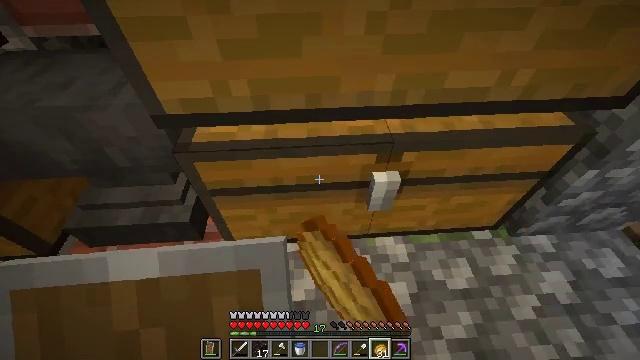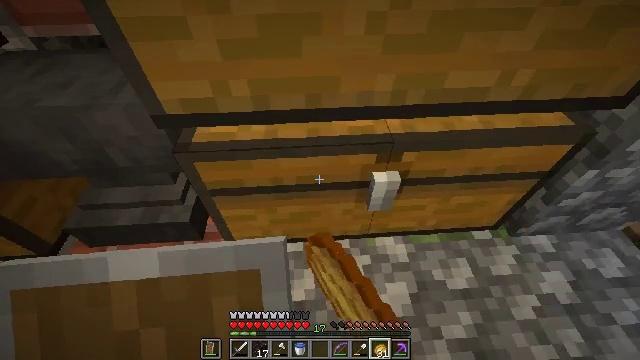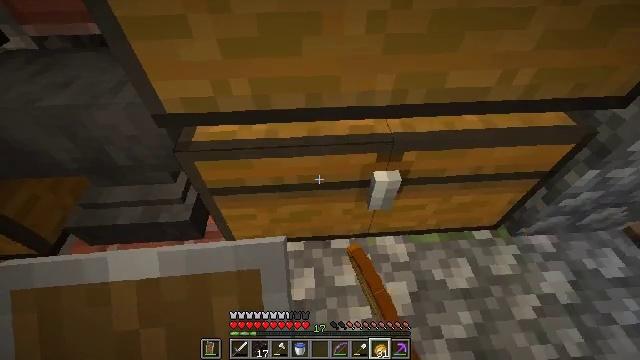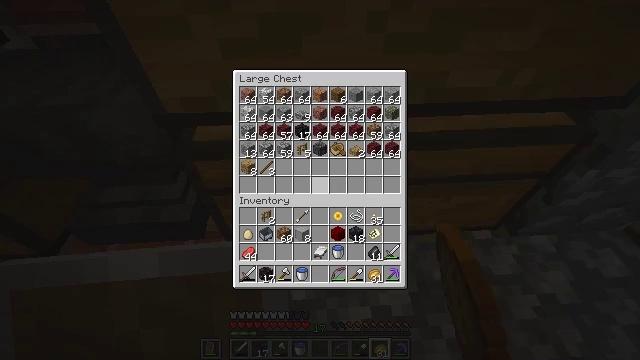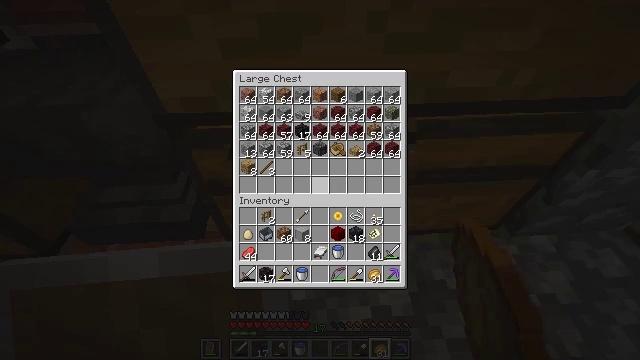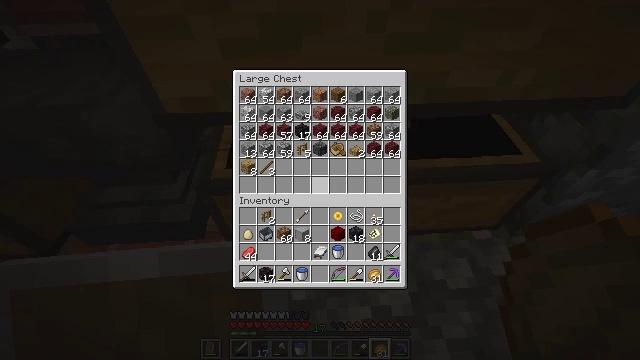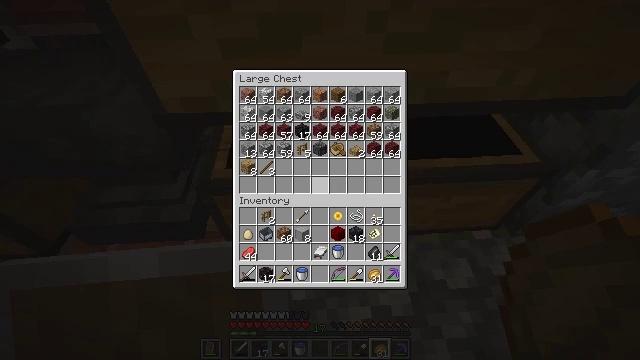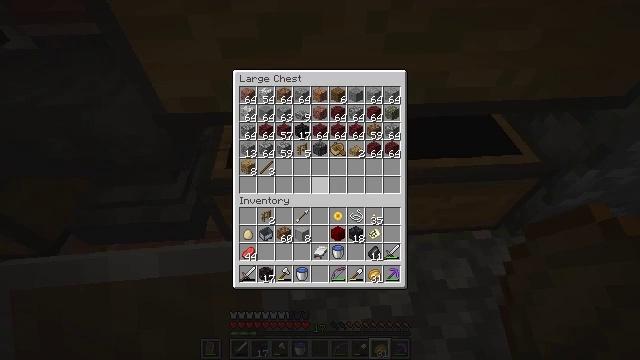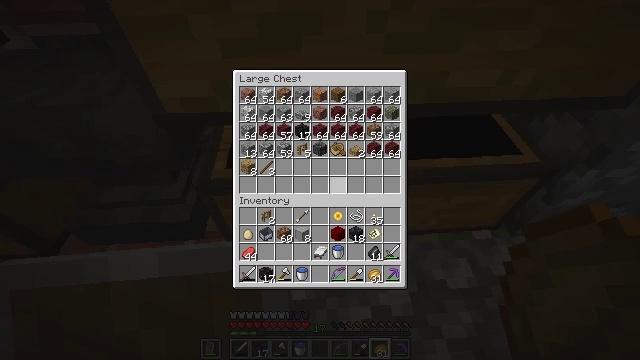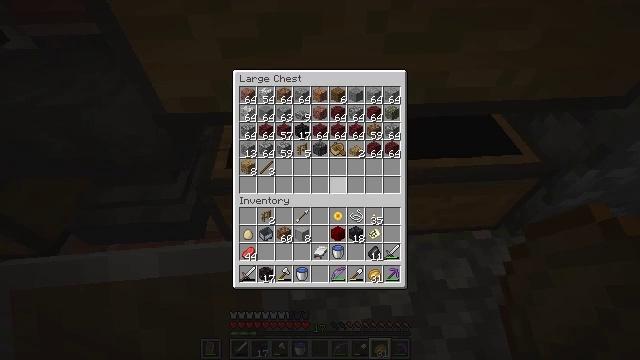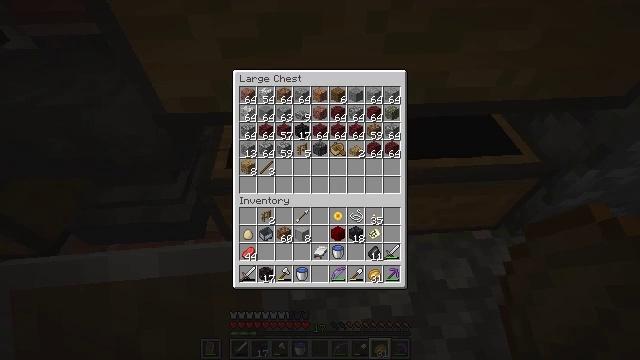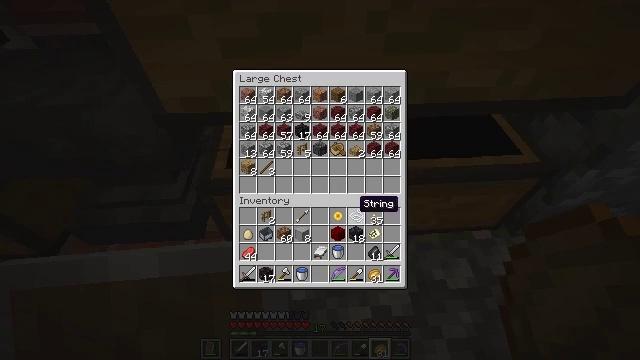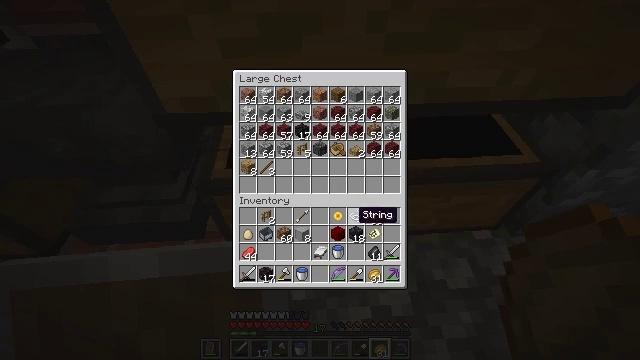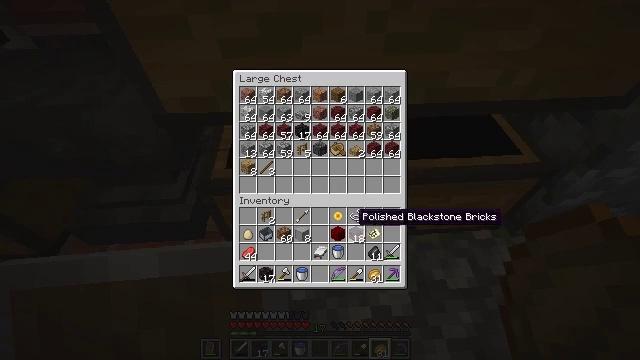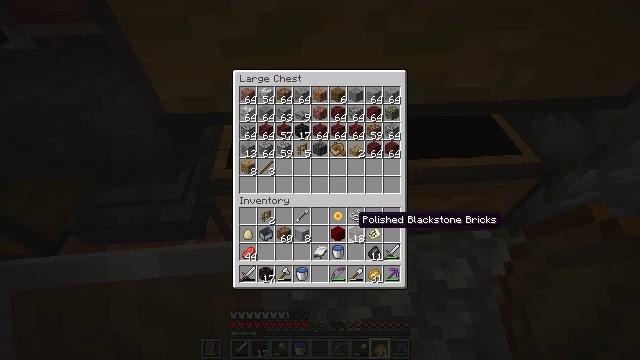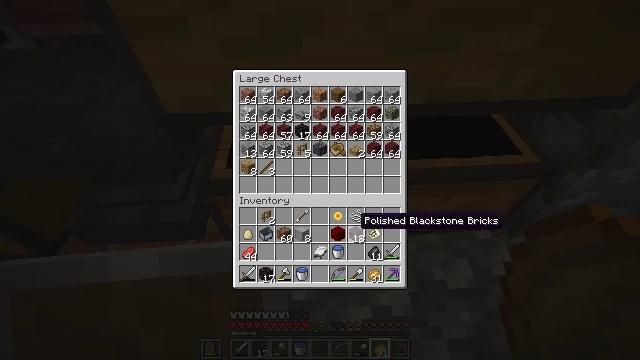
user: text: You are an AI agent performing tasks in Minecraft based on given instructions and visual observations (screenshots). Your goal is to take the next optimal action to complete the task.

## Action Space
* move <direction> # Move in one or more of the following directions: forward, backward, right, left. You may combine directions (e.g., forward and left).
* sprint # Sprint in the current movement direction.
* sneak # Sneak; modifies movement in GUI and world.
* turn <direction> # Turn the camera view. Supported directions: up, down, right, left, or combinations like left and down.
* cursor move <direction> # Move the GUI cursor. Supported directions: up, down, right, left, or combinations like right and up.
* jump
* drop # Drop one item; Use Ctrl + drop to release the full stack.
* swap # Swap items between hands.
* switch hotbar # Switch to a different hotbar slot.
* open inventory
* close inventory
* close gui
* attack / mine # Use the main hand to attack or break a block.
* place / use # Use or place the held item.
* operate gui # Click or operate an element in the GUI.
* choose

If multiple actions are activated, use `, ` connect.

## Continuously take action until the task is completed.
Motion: motion action
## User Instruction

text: Attack the chest to pick it up.
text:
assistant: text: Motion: no_op
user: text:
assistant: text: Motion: no_op
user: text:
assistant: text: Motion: no_op
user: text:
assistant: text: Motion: no_op
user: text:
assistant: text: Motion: no_op
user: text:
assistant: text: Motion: no_op
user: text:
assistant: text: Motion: sneak
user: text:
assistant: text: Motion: sneak, turn right
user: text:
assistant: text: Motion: sneak, turn right
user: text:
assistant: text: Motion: sneak, turn down
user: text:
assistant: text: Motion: sneak, turn down
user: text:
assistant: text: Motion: sneak, turn down
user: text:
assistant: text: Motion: sneak
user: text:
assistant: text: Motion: sneak
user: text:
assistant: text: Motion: sneak
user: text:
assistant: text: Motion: sneak, use / place
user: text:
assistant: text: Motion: sneak, use / place
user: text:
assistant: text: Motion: sneak, turn left
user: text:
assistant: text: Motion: sneak
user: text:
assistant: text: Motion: sneak, use / place
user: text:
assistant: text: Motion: sneak, use / place
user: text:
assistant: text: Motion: sneak, use / place
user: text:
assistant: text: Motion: sneak
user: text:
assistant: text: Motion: sneak, turn up
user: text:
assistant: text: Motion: sneak, turn up
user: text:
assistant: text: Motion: sneak
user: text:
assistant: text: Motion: sneak
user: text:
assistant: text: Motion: sneak
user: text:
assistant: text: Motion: open inventory
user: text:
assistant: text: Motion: open inventory